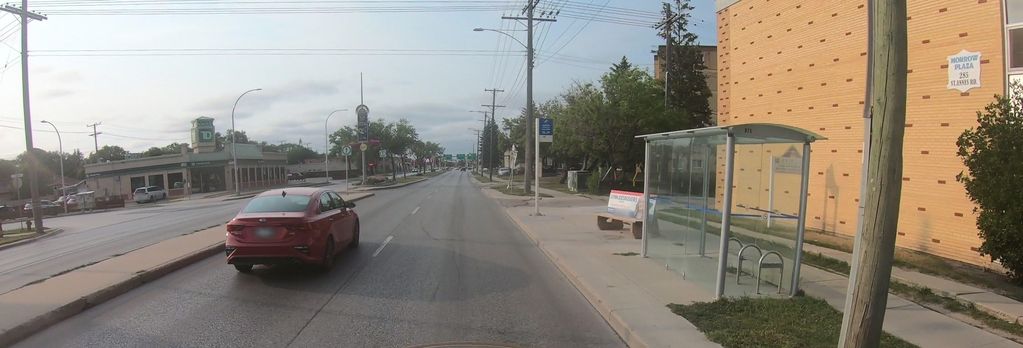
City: winnipeg